Field crop: maize
Growth stage: 2
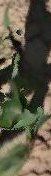
Species: maize